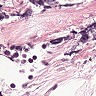
Metastatic tissue present: no